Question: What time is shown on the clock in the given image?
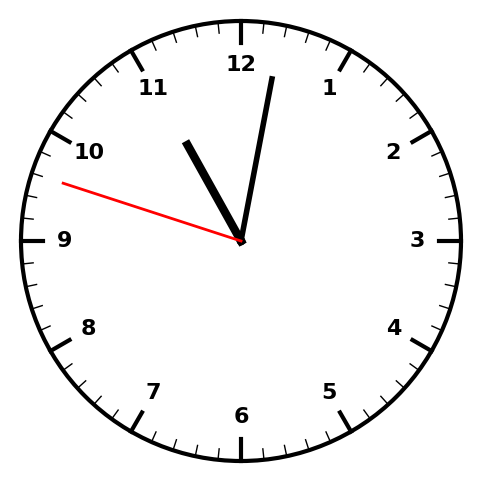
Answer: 11:01:48